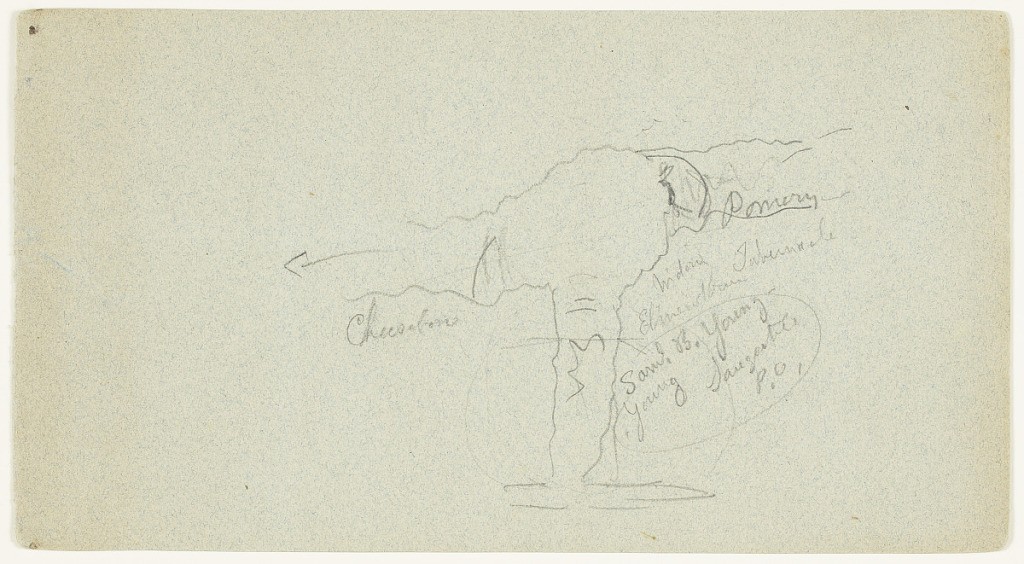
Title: Map of Saugerties Area, New York
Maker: Frederic Edwin Church, American, 1826–1900
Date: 1860–80
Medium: Graphite on blue wove paper
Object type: Drawing
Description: Sketched map of the area around the town of Saugerties, New York. With the upper portion of the composition facing east, the wide, undulating, horizontal band at center represents the Hudson River, while its perpendicular arm at lower center is Esopus Creek, which bends to the south. Saugerties is located on both sides of the creek, on the shore of the Hudson River. People and place names inscribed throughout.